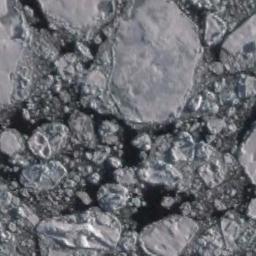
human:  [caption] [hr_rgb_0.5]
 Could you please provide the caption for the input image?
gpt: Countless ice cubes of all sizes are closely connected into a large piece floating on the deep blue sea surface, Covering the sea surface .

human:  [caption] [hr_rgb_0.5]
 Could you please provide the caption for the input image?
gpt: A large piece of sea ice and a lot of small pieces of sea ice gather together .

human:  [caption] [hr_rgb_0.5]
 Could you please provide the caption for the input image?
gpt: There are sea ice of different sizes .

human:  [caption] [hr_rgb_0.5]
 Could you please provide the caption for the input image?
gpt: There are many ice on the dark blue sea .

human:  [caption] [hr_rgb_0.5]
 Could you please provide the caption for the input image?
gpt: There are many sea ice linked into sheets .